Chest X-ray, PA view. Patient: 61 years old, sex F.
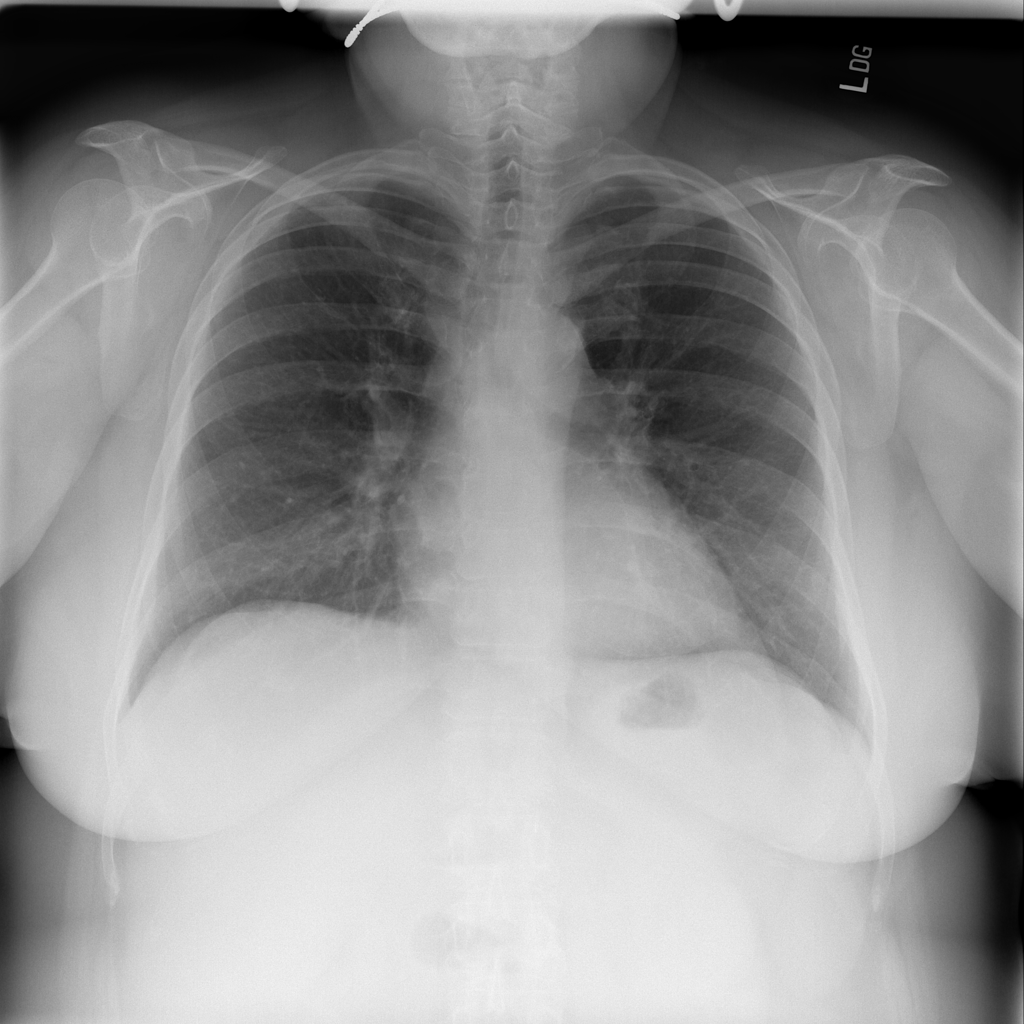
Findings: No Finding